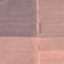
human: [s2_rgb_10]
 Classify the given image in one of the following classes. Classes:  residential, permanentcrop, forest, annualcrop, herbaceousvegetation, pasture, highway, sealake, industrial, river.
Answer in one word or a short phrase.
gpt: AnnualCrop